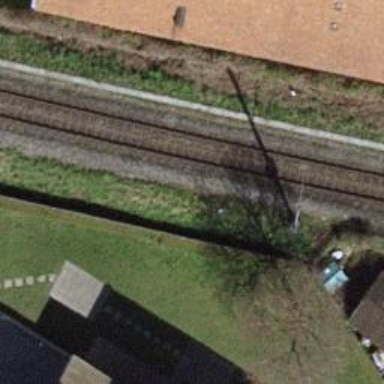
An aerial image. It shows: Single-track railway with electrified contact lines.